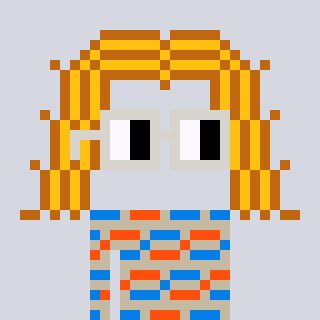
a pixel art character with square light gray glasses, a hair-shaped head and a bege-colored body on a cool background